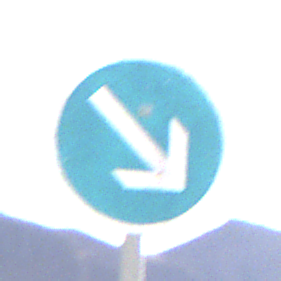
Verkehrszeichen: VorgeschriebeneVorbeifahrtRechts
Umgebung: Outdoor, Nature
Tageszeit: MorningAfternoon
Wetter: PartlyCloudy
Licht: Natural
Jahreszeit: NotSpecified
Kontrast: HighContrast